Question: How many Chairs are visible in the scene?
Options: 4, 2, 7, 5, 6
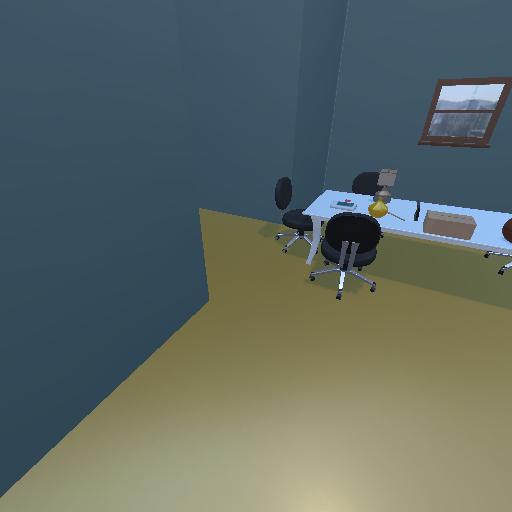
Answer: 4